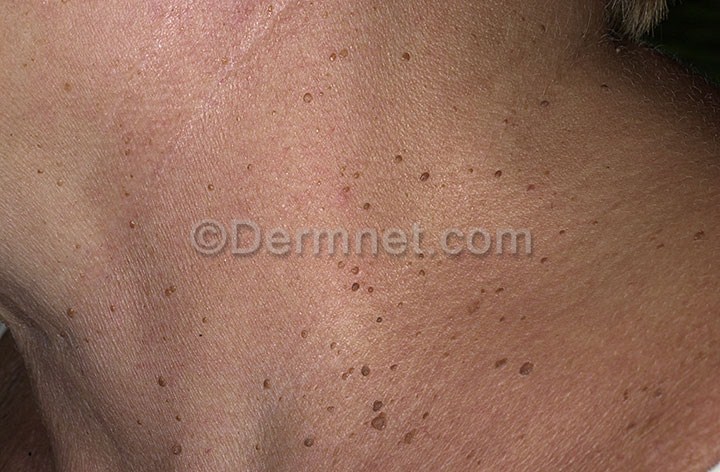
Disease: Seborrheic Keratoses and other Benign Tumors